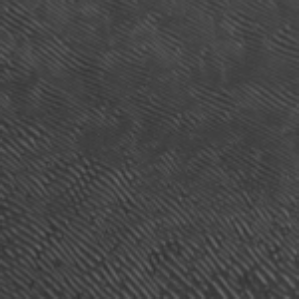
Label: frost